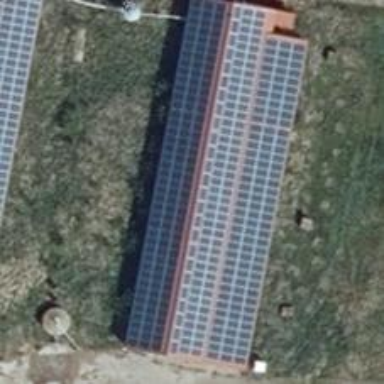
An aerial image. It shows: Small solar photovoltaic panel used as generator to produce electricity.